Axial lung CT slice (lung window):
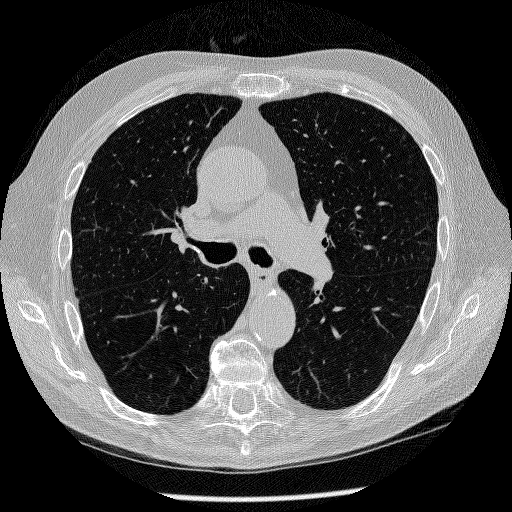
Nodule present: no